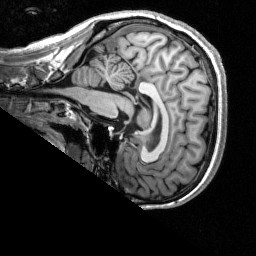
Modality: T1w
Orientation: sagittal
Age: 28
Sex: male
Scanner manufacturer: siemens
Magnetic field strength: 3 T
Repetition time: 2.53 s
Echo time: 0.00277 s